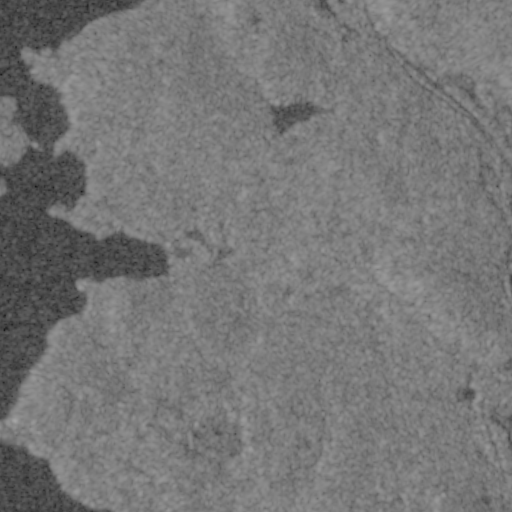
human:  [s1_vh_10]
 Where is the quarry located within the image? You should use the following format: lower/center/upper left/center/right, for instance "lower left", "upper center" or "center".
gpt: The quarry is located in the lower right of the image.
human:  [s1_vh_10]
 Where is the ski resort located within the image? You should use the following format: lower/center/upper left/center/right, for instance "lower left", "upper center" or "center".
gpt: The ski resort is located in the upper right of the image.
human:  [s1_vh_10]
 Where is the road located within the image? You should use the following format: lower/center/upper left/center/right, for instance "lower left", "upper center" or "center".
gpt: There is no road in the image.

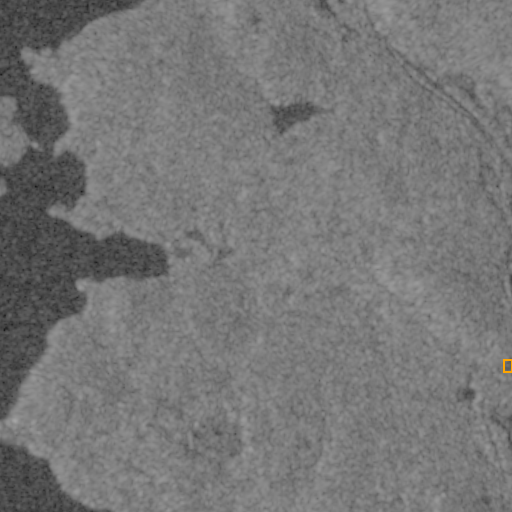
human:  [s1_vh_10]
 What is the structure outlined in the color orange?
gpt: The structure outlined in orange is a quarry.
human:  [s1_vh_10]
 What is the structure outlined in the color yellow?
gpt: There is no yellow outline.